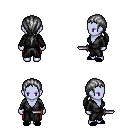
a pixel art fantasy rpg character, female body template, dark elf, purple skin, gray robe, red pants, gray ponytail hairstyle, black slippers, dagger, four views (front, back, left, right), 2x2 character sprite sheet, small pixel art, hard edges, no anti-aliasing